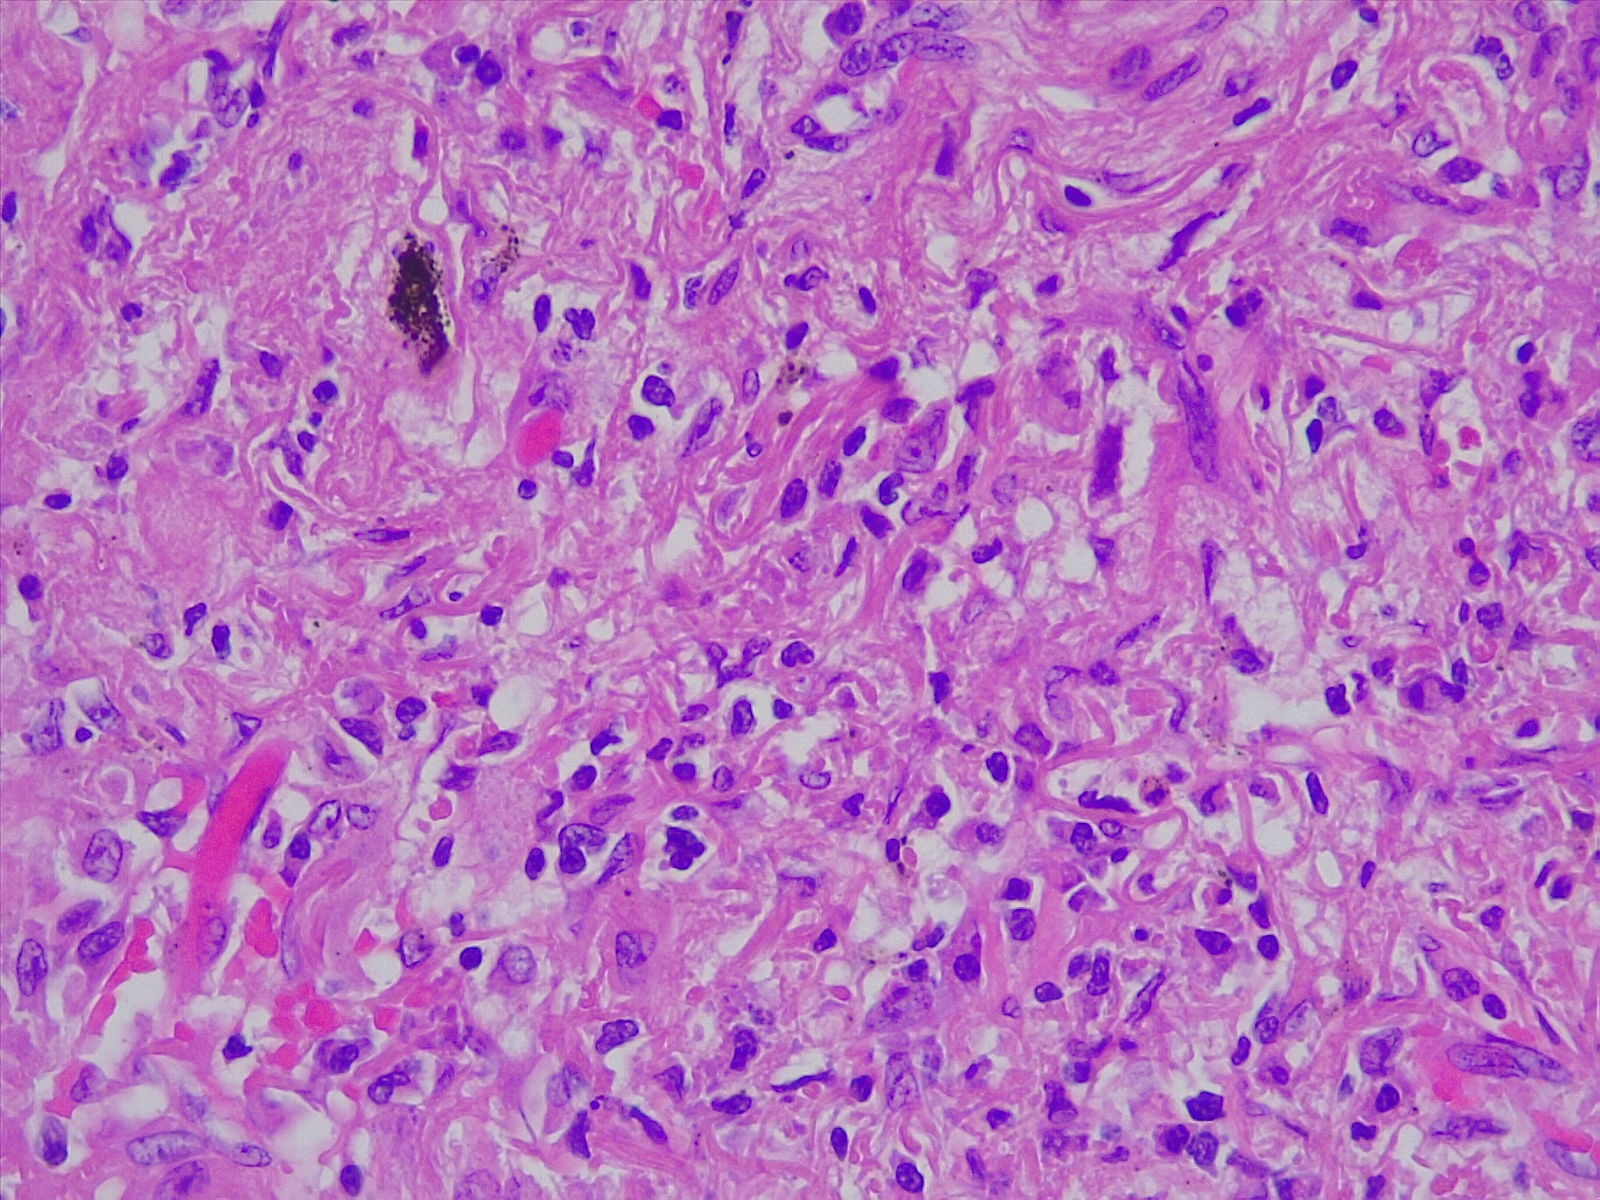
Label: normal lung tissue